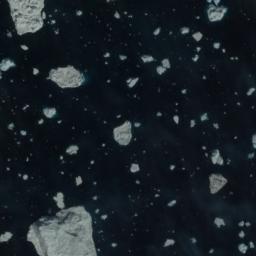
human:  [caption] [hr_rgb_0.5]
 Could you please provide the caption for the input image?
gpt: The sea is surrounded by sea ice .

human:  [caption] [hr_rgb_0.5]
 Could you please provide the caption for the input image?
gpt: A lot of sea ice of different sizes floats in the deep blue sea .

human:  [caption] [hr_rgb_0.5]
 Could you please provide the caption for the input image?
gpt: There are many ice on the deep blue sea .

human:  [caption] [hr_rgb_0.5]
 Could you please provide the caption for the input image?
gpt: Many ice cubes of various sizes are scattered floating on the blue sea .

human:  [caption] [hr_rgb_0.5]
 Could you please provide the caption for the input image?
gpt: There are many pieces of sea ice .